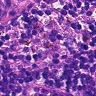
Metastatic tissue present: no